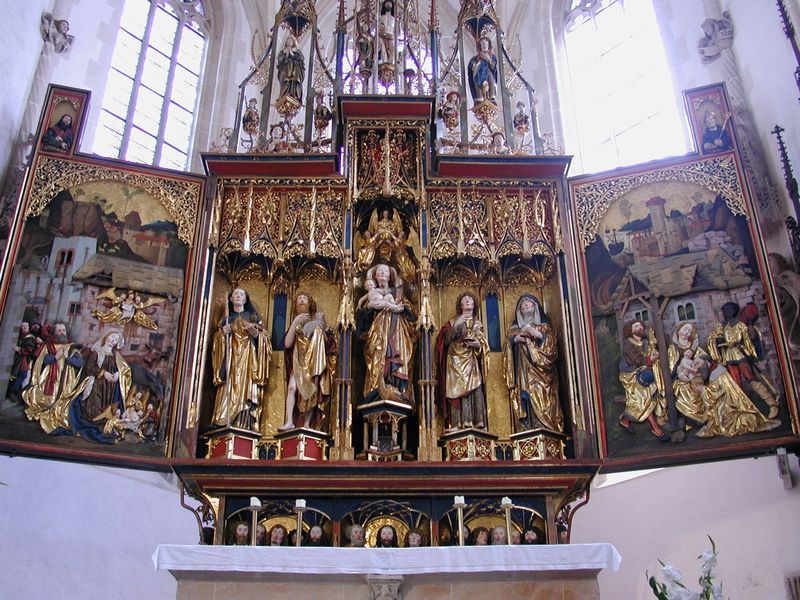
Titel: Blaubeuren, Hochaltar der ehemaligen Abteikirche St. Johannes der Täufer
Künstler: Gregor Erhart
Standort: Blaubeuren, Klosterkirche (EU - D - BW); Herstellungsort: Ulm (EU - D - BW)
Schlagwörter: blau, flügel, gott, weiß, menschen, blumen, fenster, hell, holz, köpfe, licht, szene, rot, malerei, inkarnat, tischdecke, tischtuch, häuser, kirche, gold, drei, kind, mutter, gotik, engel, relief, figuren, detail, kerzen, foto, offen, religion, volk, beten, gebet, altar, schnitzerei, photo, halbrund, kerzenständer, leben, statuen, farbfoto, christus, jesus, mauern, mittelalter, segen, chor, elisabeth, heilige, maria, jerusalem, mutter gottes, verzierungen, leipzig, vergoldung, golf, josef, marienbild, geburt, tryptichon, kriche, retabel, flügelaltar, triptichon, altargemälde, evangelisten, klappen, marienaltar, trikolon, heiligen, alta, schitzerei, kurche, mix, froehlich, triptikon, klap, rchor, tritechon, vershiedene teile, medienmix